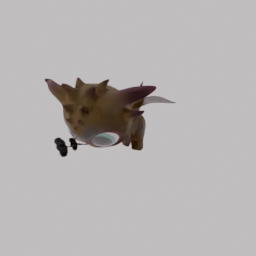
Label: animals